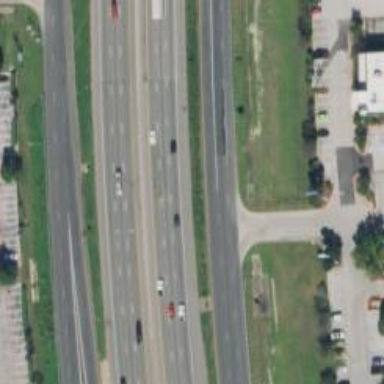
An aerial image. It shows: Secondary road with asphalt surface and frontage road.